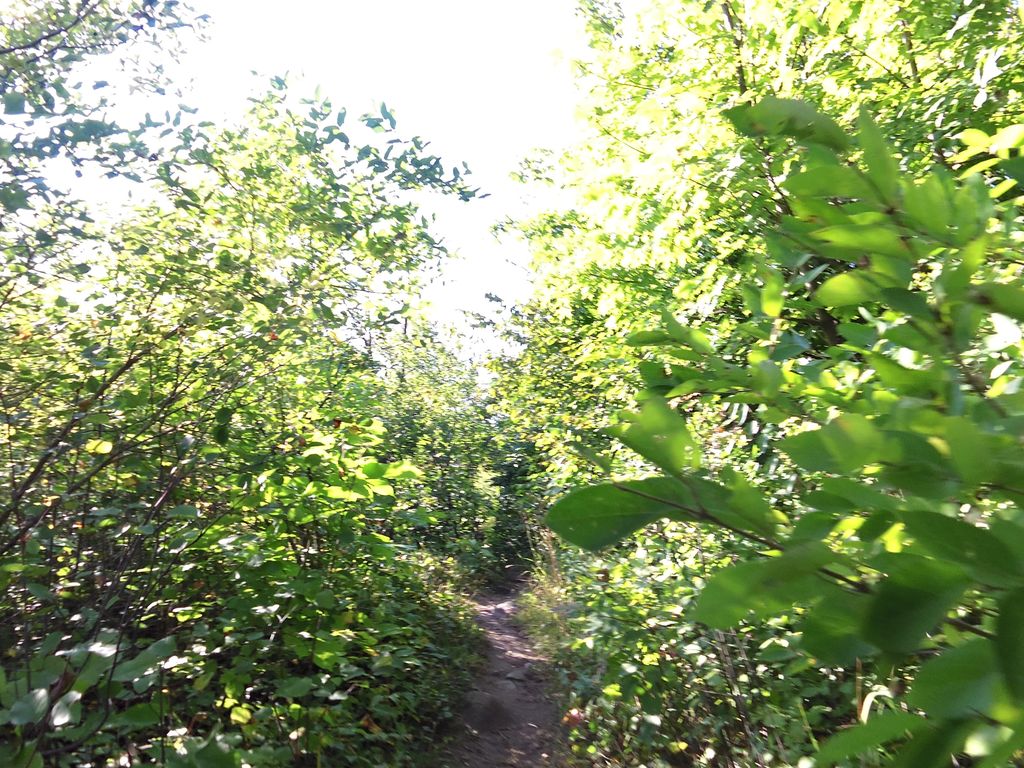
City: ottawa-gatineau